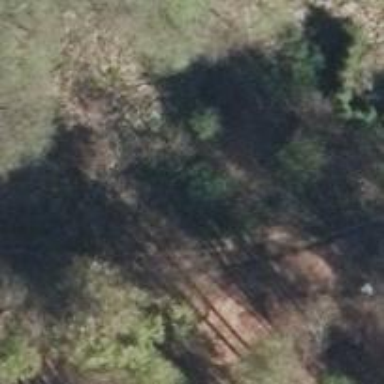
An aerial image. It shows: Dirt track with grade 4 track type.